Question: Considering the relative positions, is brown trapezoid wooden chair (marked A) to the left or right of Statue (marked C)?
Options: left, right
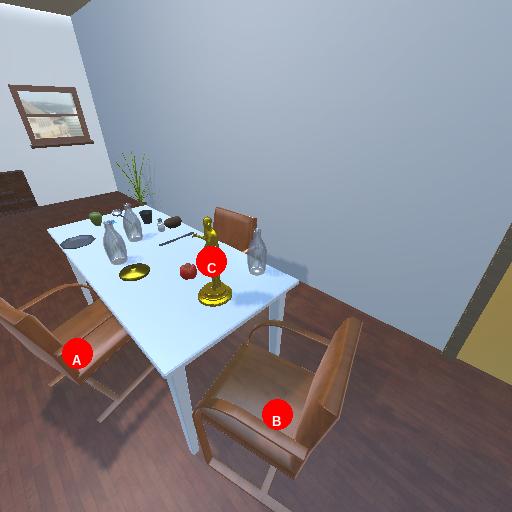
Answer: left